Field crop: maize
Growth stage: 1
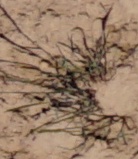
Species: lolium